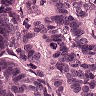
Metastatic tissue present: yes